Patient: sex F, age 54
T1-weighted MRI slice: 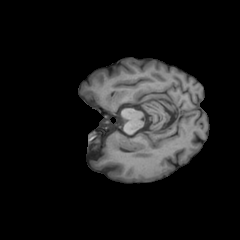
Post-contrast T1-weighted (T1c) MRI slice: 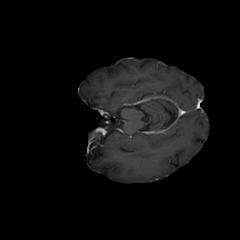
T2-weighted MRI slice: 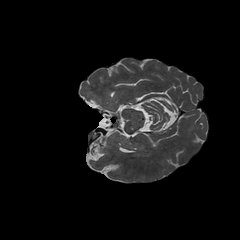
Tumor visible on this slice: no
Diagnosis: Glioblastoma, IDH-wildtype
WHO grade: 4